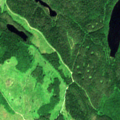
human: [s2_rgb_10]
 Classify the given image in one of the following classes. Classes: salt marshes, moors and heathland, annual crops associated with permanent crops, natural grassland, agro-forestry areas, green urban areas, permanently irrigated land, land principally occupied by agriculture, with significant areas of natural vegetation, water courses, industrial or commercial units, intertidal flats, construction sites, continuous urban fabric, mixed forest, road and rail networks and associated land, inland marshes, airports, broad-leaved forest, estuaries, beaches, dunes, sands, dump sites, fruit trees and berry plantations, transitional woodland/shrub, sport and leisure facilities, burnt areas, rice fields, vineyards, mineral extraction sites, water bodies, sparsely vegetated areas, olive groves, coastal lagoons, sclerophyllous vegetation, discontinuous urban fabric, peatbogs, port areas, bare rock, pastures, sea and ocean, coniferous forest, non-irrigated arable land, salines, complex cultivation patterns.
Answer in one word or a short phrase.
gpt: coniferous forest, mixed forest, transitional woodland/shrub